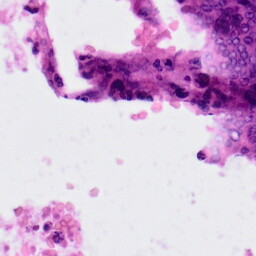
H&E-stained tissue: Colon